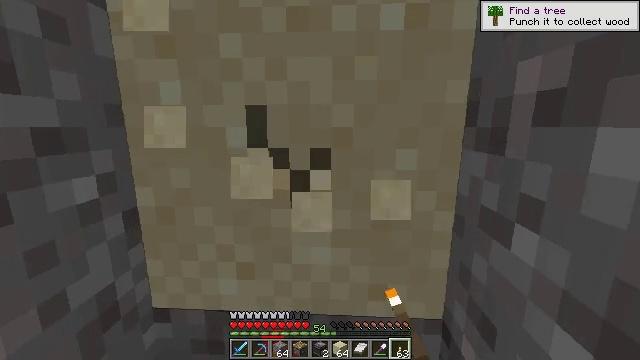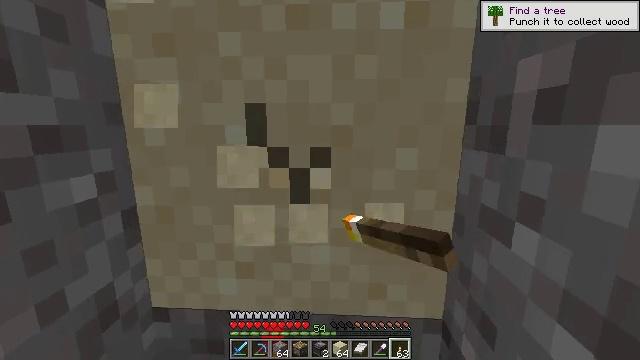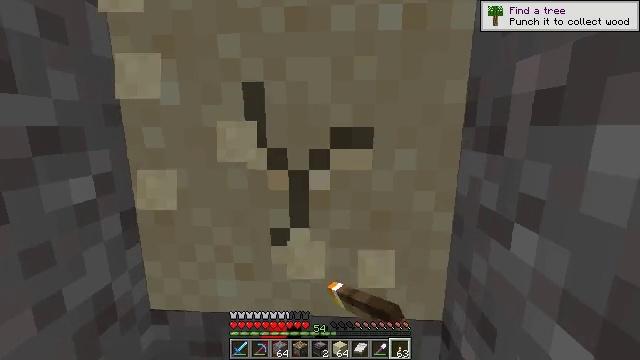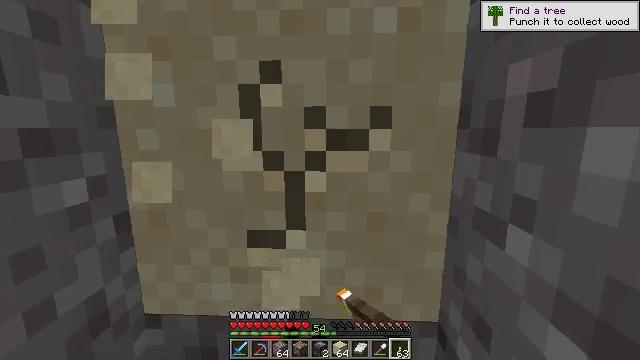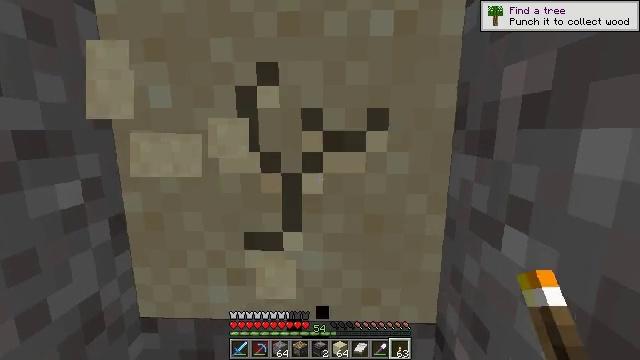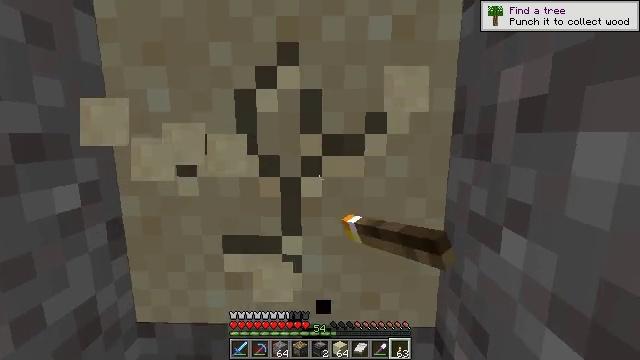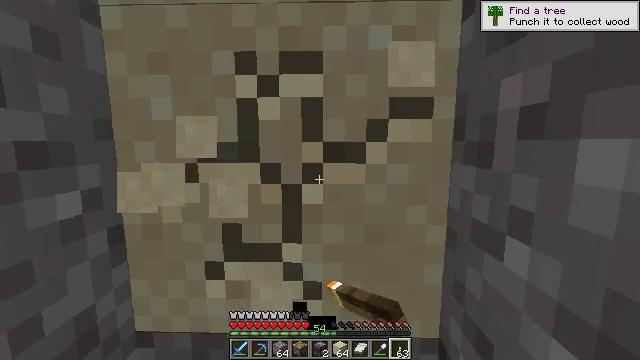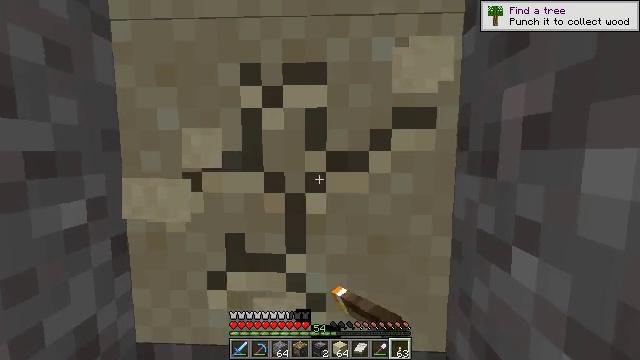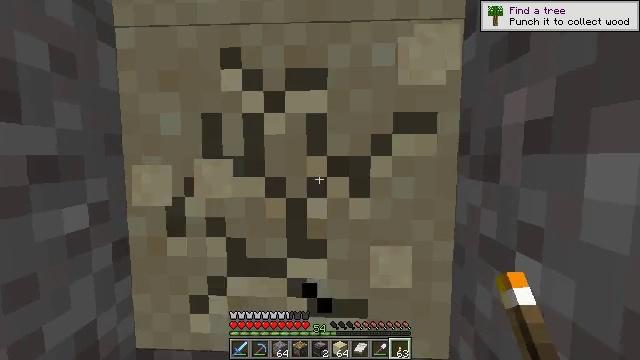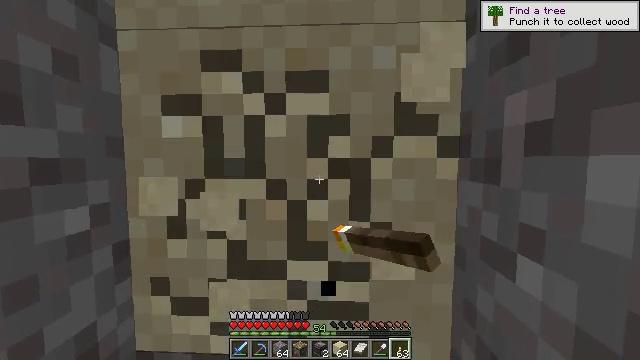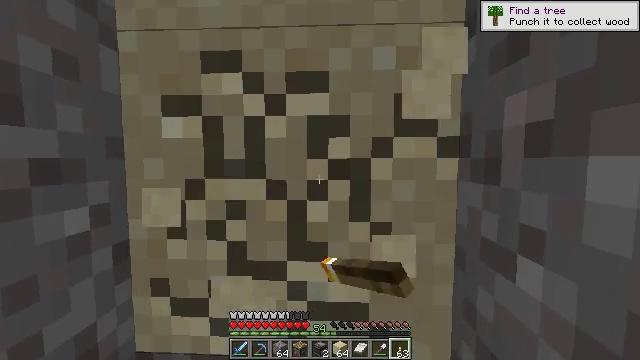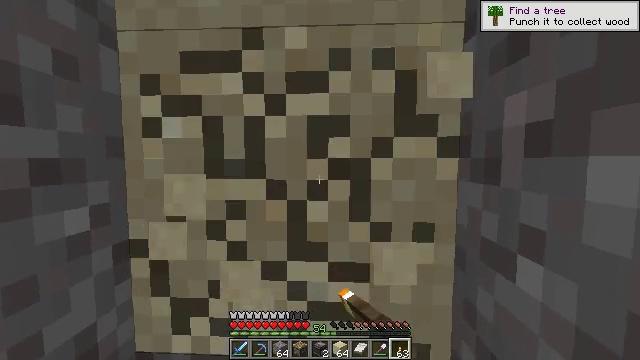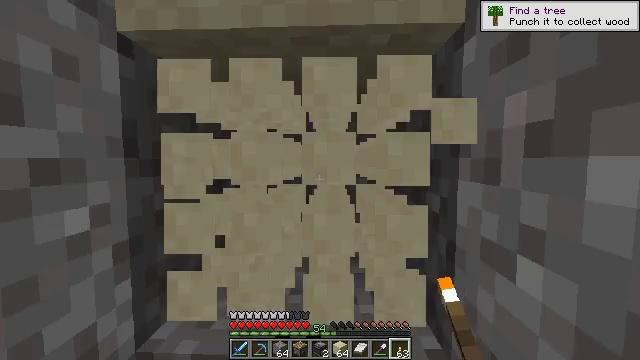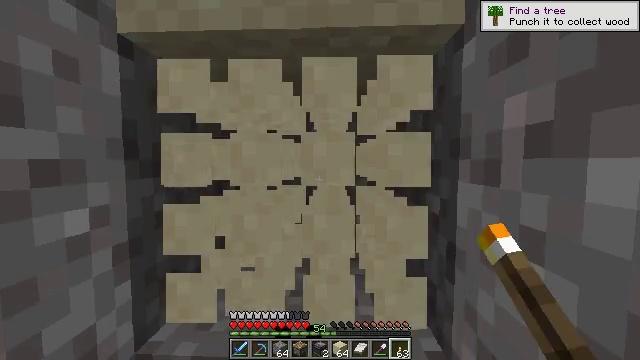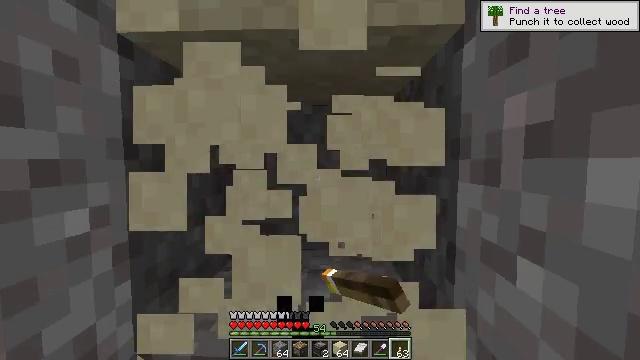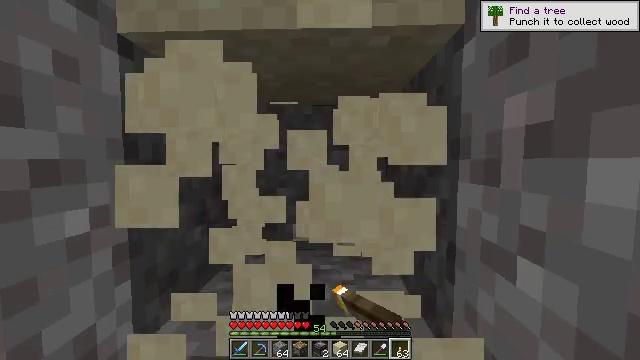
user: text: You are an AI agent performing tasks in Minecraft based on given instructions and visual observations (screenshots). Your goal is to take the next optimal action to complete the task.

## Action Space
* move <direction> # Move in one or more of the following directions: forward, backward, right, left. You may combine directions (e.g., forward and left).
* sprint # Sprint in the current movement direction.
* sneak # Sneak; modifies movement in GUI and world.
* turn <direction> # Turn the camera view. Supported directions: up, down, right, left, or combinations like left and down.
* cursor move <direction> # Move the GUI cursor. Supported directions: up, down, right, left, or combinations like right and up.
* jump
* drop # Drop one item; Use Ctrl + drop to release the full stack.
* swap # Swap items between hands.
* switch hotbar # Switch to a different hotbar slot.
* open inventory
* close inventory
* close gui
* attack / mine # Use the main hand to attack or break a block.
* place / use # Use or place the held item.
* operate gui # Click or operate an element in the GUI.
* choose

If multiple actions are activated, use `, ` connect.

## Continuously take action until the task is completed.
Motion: motion action
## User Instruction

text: Attack the ground to gather sand.
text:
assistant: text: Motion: attack / mine
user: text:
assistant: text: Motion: attack / mine
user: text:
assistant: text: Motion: attack / mine
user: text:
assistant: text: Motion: attack / mine
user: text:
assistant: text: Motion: attack / mine
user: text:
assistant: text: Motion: turn up, attack / mine
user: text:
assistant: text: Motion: turn up, attack / mine
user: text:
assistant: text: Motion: turn up, attack / mine
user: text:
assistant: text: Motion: attack / mine
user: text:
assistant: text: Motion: attack / mine
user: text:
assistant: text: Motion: attack / mine
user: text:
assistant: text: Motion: attack / mine
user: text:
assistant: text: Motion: attack / mine
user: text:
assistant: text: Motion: attack / mine
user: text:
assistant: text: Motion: attack / mine
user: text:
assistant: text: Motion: attack / mine
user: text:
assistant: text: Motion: attack / mine